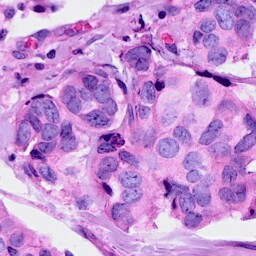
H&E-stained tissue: Breast